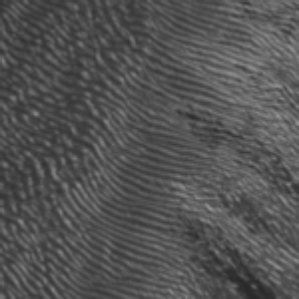
Label: frost